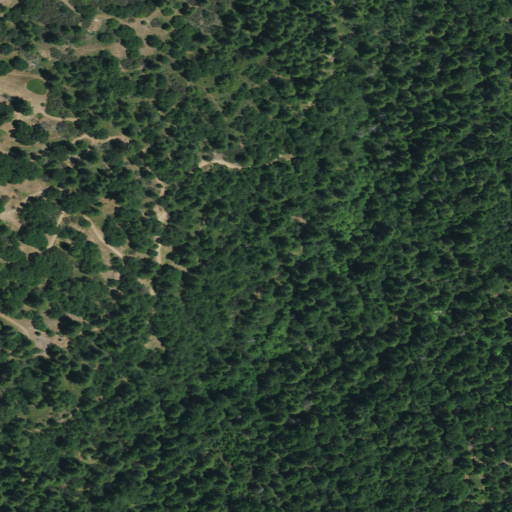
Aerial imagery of valley in California named Woodpecker Gulch containing evergreen forest, shrub, mixed forest, and deciduous forest